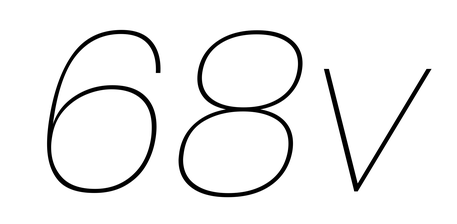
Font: Poppins-ThinItalic